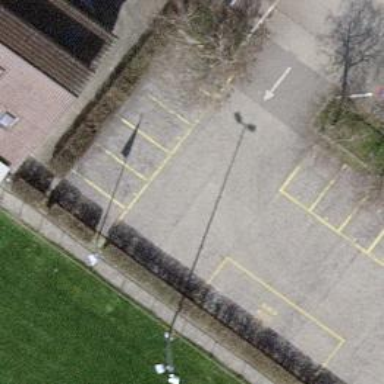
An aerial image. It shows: Parking aisle designated as service road.